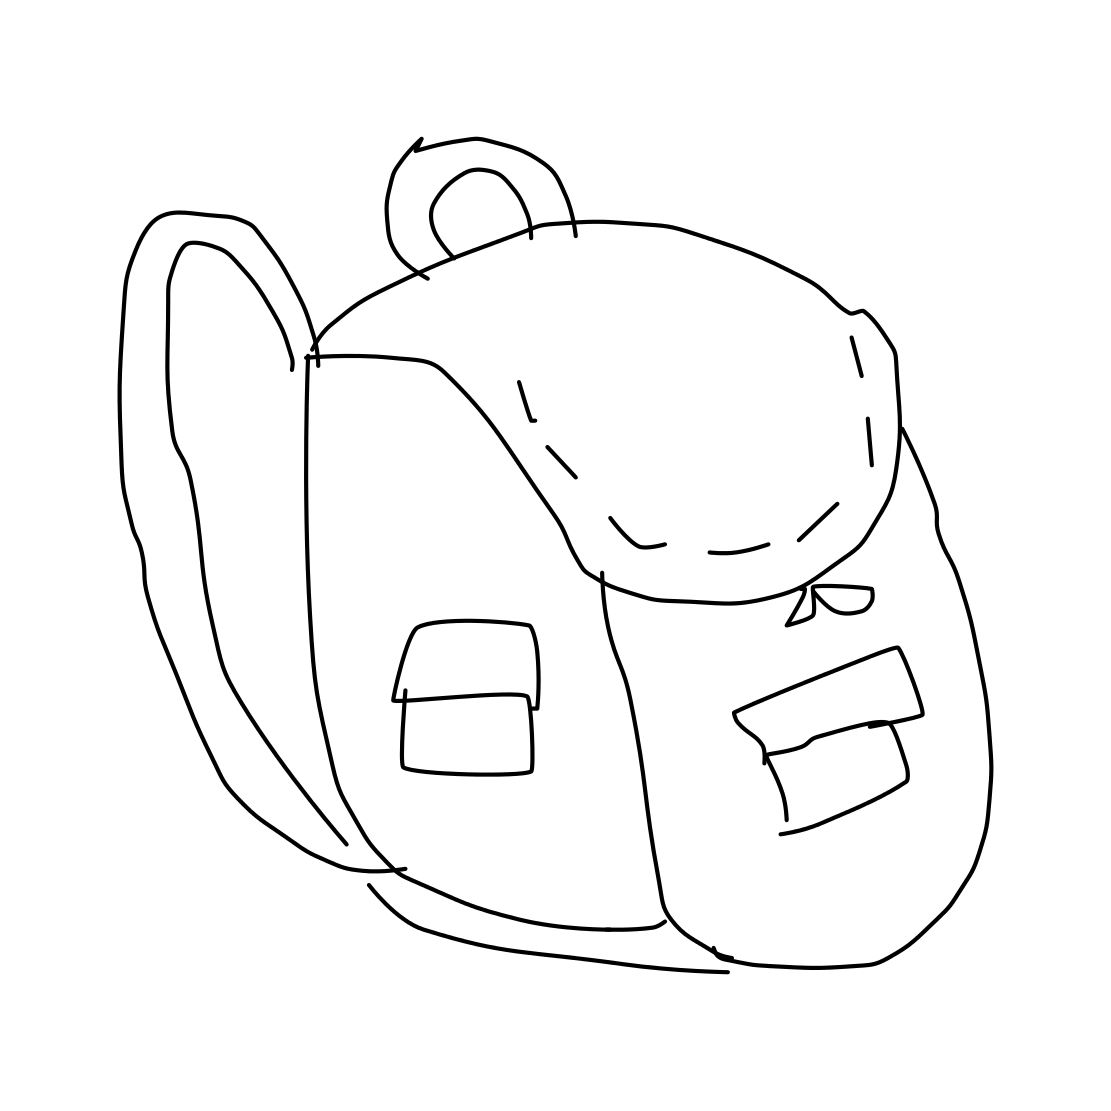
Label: backpack